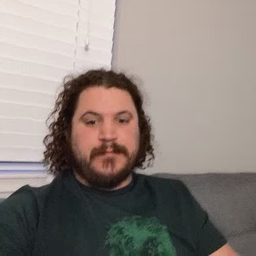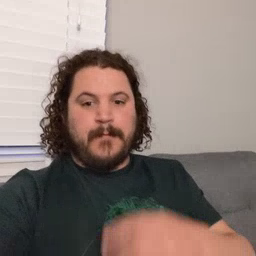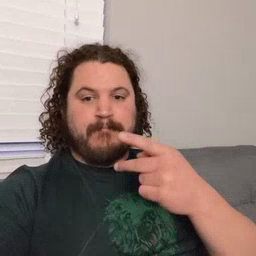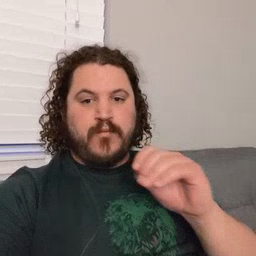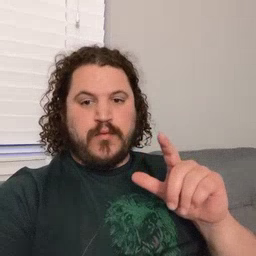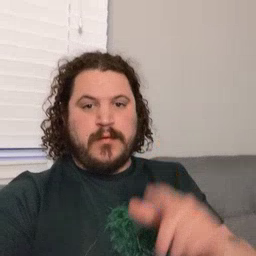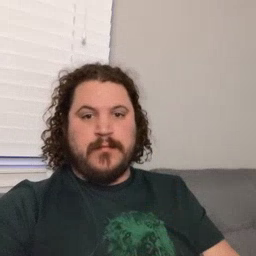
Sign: pool